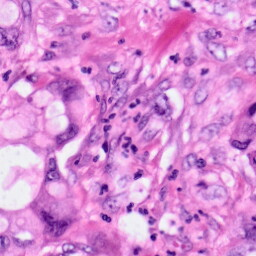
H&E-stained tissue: Pancreatic